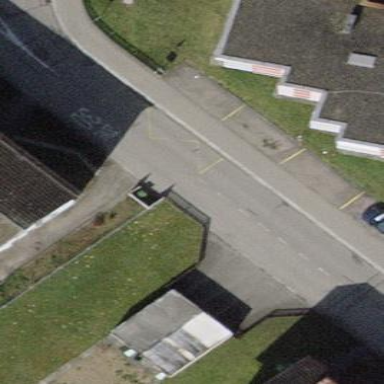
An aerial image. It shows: Street-side parking area.